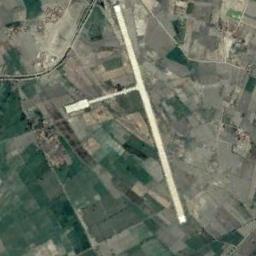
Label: airport